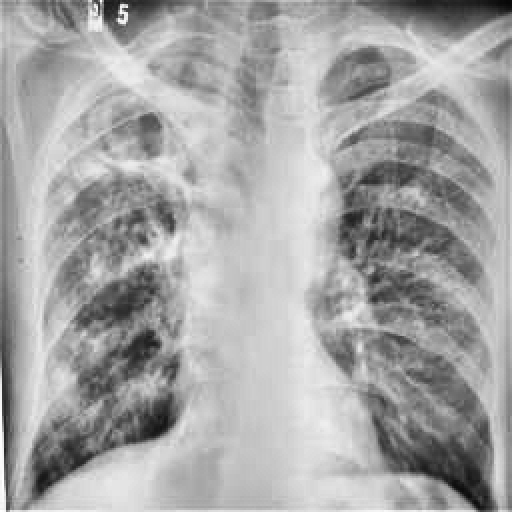
Finding: TUBERCULOSIS